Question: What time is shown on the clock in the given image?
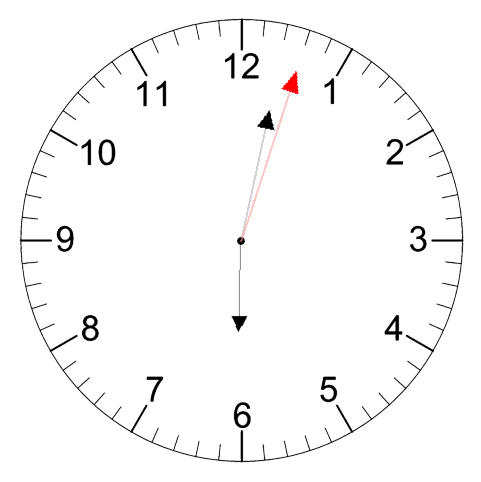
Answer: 06:02:03